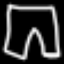
Label: pants